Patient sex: M
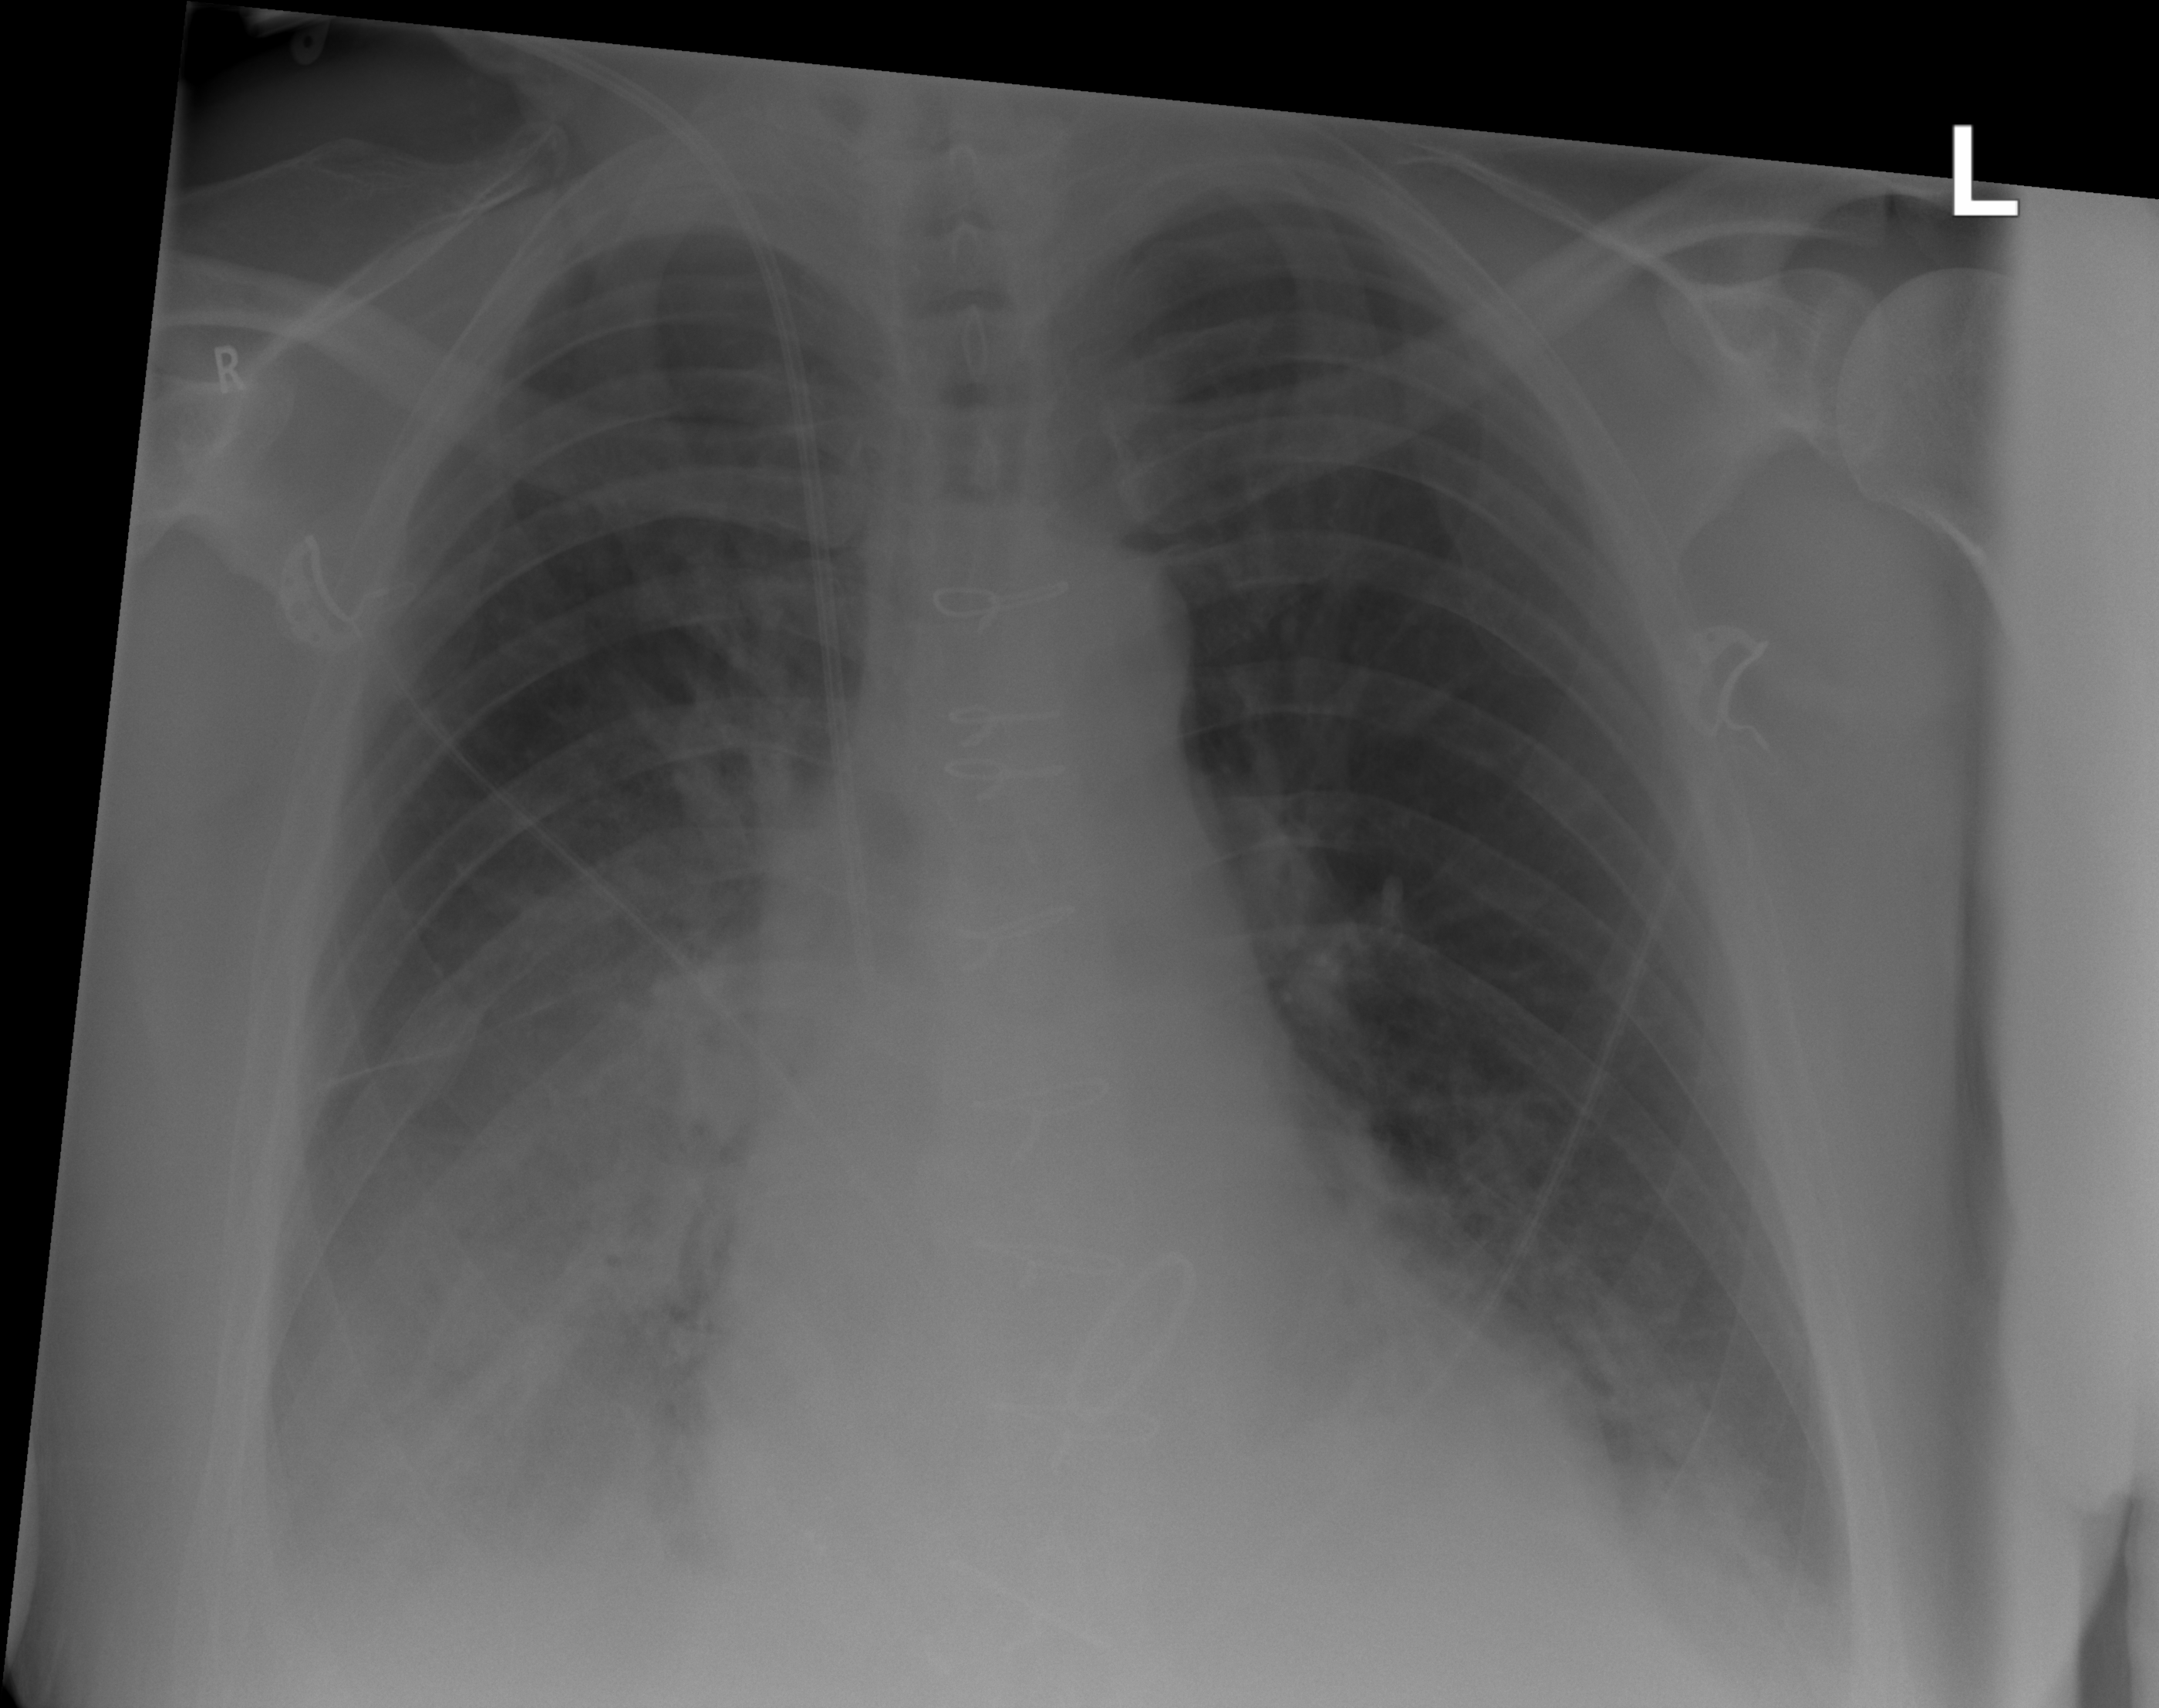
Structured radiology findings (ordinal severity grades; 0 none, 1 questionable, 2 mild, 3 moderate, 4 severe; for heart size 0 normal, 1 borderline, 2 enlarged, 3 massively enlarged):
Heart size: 0
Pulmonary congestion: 0
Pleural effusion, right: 2
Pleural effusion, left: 1
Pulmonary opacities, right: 2
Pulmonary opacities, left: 0
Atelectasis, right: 2
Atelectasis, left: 1